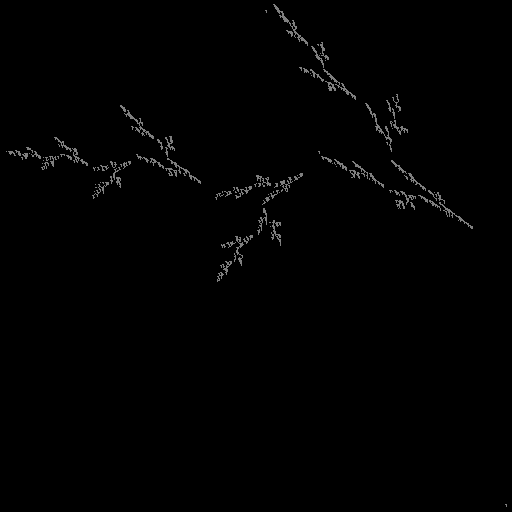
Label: bud